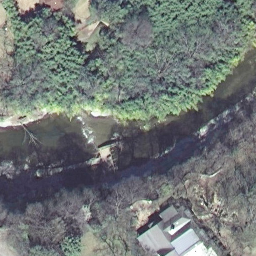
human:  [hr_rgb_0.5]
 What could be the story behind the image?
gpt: river